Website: macys
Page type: account-selection
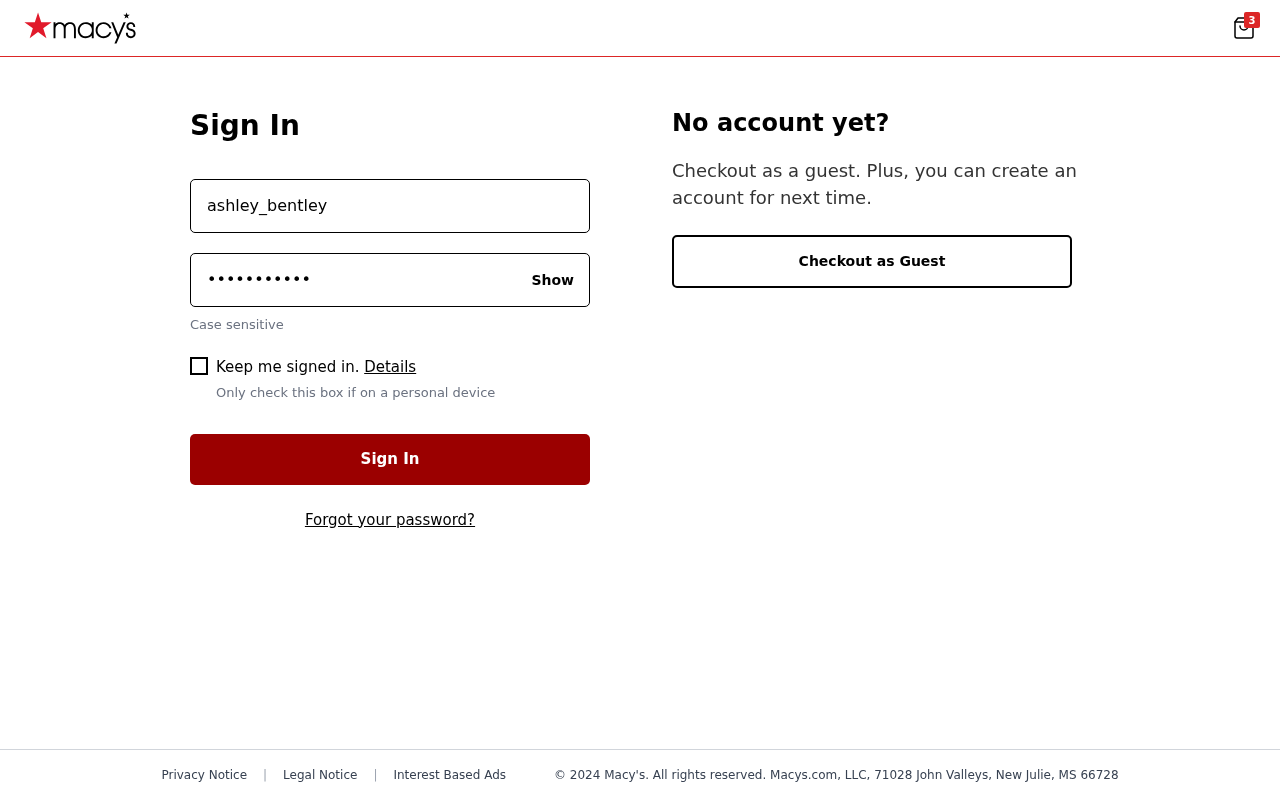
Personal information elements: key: PII_LOGIN_USERNAME
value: ashley_bentley
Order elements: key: ORDER_NUM_ITEMS
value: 3